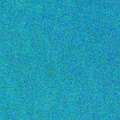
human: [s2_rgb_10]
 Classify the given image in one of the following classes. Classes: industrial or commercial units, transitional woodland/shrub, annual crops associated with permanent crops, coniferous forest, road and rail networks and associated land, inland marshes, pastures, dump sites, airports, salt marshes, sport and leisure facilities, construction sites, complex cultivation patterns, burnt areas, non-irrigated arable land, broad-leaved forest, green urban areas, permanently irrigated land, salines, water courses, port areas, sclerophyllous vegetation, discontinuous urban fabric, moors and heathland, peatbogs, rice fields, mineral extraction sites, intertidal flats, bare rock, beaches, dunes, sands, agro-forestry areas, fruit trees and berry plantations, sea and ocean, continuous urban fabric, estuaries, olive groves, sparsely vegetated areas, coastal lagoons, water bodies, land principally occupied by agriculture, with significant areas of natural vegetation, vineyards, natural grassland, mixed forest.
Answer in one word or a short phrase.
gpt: sea and ocean